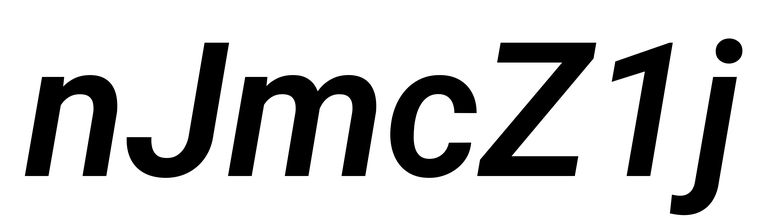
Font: Roboto-Italic_SemiBold_Italic